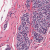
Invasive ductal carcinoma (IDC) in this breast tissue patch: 0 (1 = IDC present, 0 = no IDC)